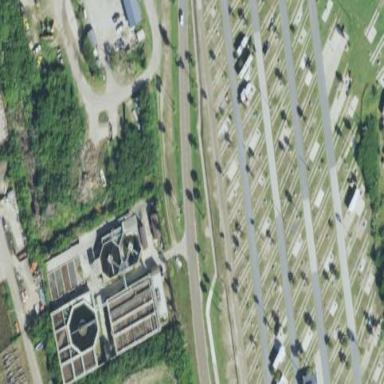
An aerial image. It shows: Wastewater plant.